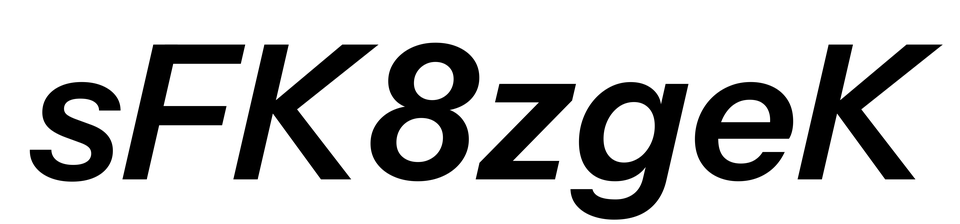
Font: InstrumentSans-Italic_SemiBold_Italic